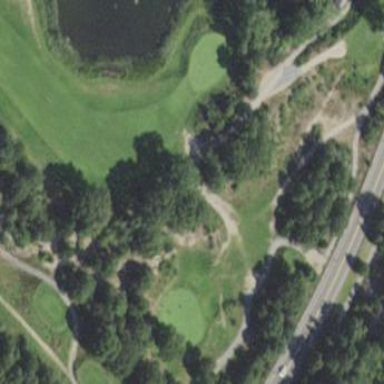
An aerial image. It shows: Golf fairway surrounded by grass.